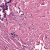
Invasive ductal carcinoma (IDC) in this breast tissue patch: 1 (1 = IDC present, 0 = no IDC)